Question: How do I make a bar in Android that has multiple sections? I've tried a ProgressBar, but I cannot get it to work and neither does it sound a correct application of ProgressBar. In HTML I'd just use something like:
'''
<style>
#bar { width: 100px; }
.bar { height: 20px; }
.black { background-color: black; }
</style>
<div id="bar">
<div class="bar" style="width: 15px;"></div>
<div class="bar black" style="width: 25%;"></div>
<div class="bar" style="width: 5%;"></div>
<div class="bar black" style="width: 40%;"></div>
<div class="bar" style="width: 15%;"></div>
</div>
'''
What the efficient equivalent in Android?

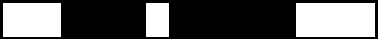
Answer: Use a horizontal <URL>.
You can then create the views inside it and decide their relative size with the 'layout_weight' attribute.
Here is an example that gives your desired result:
'''
<LinearLayout
android:layout_width="match_parent"
android:layout_height="wrap_content"
android:weightSum="100" >
<View
android:layout_width="0px"
android:layout_height="match_parent"
android:layout_weight="15"
android:background="#FFFF" />
<View
android:layout_width="0px"
android:layout_height="match_parent"
android:layout_weight="25"
android:background="#F000" />
<View
android:layout_width="0px"
android:layout_height="match_parent"
android:layout_weight="5"
android:background="#FFFF" />
<View
android:layout_width="0px"
android:layout_height="match_parent"
android:layout_weight="40"
android:background="#F000" />
<View
android:layout_width="0px"
android:layout_height="match_parent"
android:layout_weight="15"
android:background="#FFFF" />
</LinearLayout>
'''